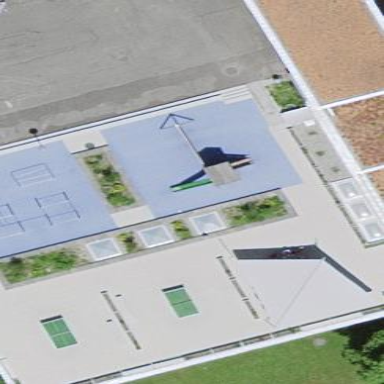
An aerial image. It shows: School building with flat roof made of mixed materials.